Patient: sex M, age 58
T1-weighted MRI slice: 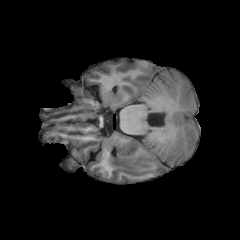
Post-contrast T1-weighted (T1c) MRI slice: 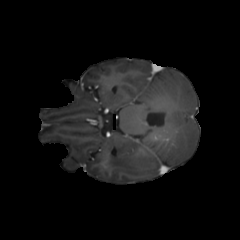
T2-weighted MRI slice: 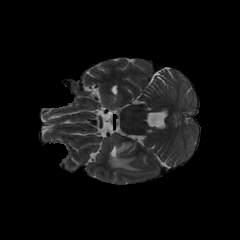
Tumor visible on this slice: yes
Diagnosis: Glioblastoma, IDH-wildtype
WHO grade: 4